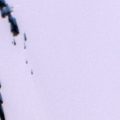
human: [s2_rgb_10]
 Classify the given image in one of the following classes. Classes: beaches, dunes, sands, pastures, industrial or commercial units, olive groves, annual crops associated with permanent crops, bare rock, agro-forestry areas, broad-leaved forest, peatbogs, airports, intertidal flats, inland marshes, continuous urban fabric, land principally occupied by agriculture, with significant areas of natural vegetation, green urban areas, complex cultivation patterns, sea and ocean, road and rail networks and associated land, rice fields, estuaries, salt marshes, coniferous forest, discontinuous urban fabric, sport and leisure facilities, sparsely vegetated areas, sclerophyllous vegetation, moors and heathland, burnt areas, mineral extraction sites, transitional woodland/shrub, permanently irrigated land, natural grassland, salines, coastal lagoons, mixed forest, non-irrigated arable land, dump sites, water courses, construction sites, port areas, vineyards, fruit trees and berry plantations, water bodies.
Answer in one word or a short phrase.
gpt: water bodies